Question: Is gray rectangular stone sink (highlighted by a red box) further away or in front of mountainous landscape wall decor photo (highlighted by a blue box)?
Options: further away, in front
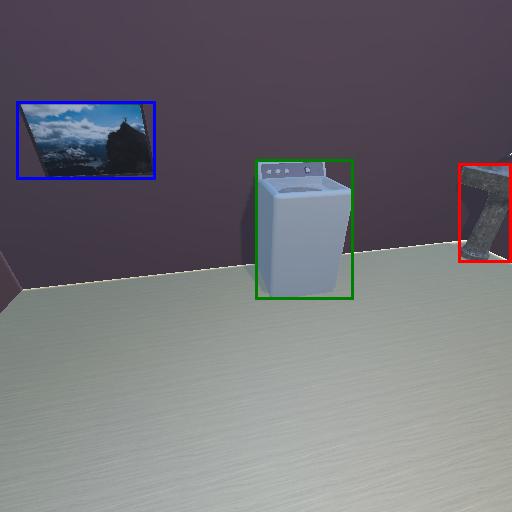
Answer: further away